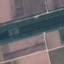
Label: River